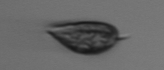
Label: Prorocentrum_triestinum